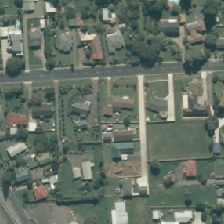
Land cover: urban_build_up